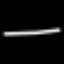
Label: line